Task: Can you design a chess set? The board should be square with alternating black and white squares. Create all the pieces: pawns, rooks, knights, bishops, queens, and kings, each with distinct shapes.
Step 3632:
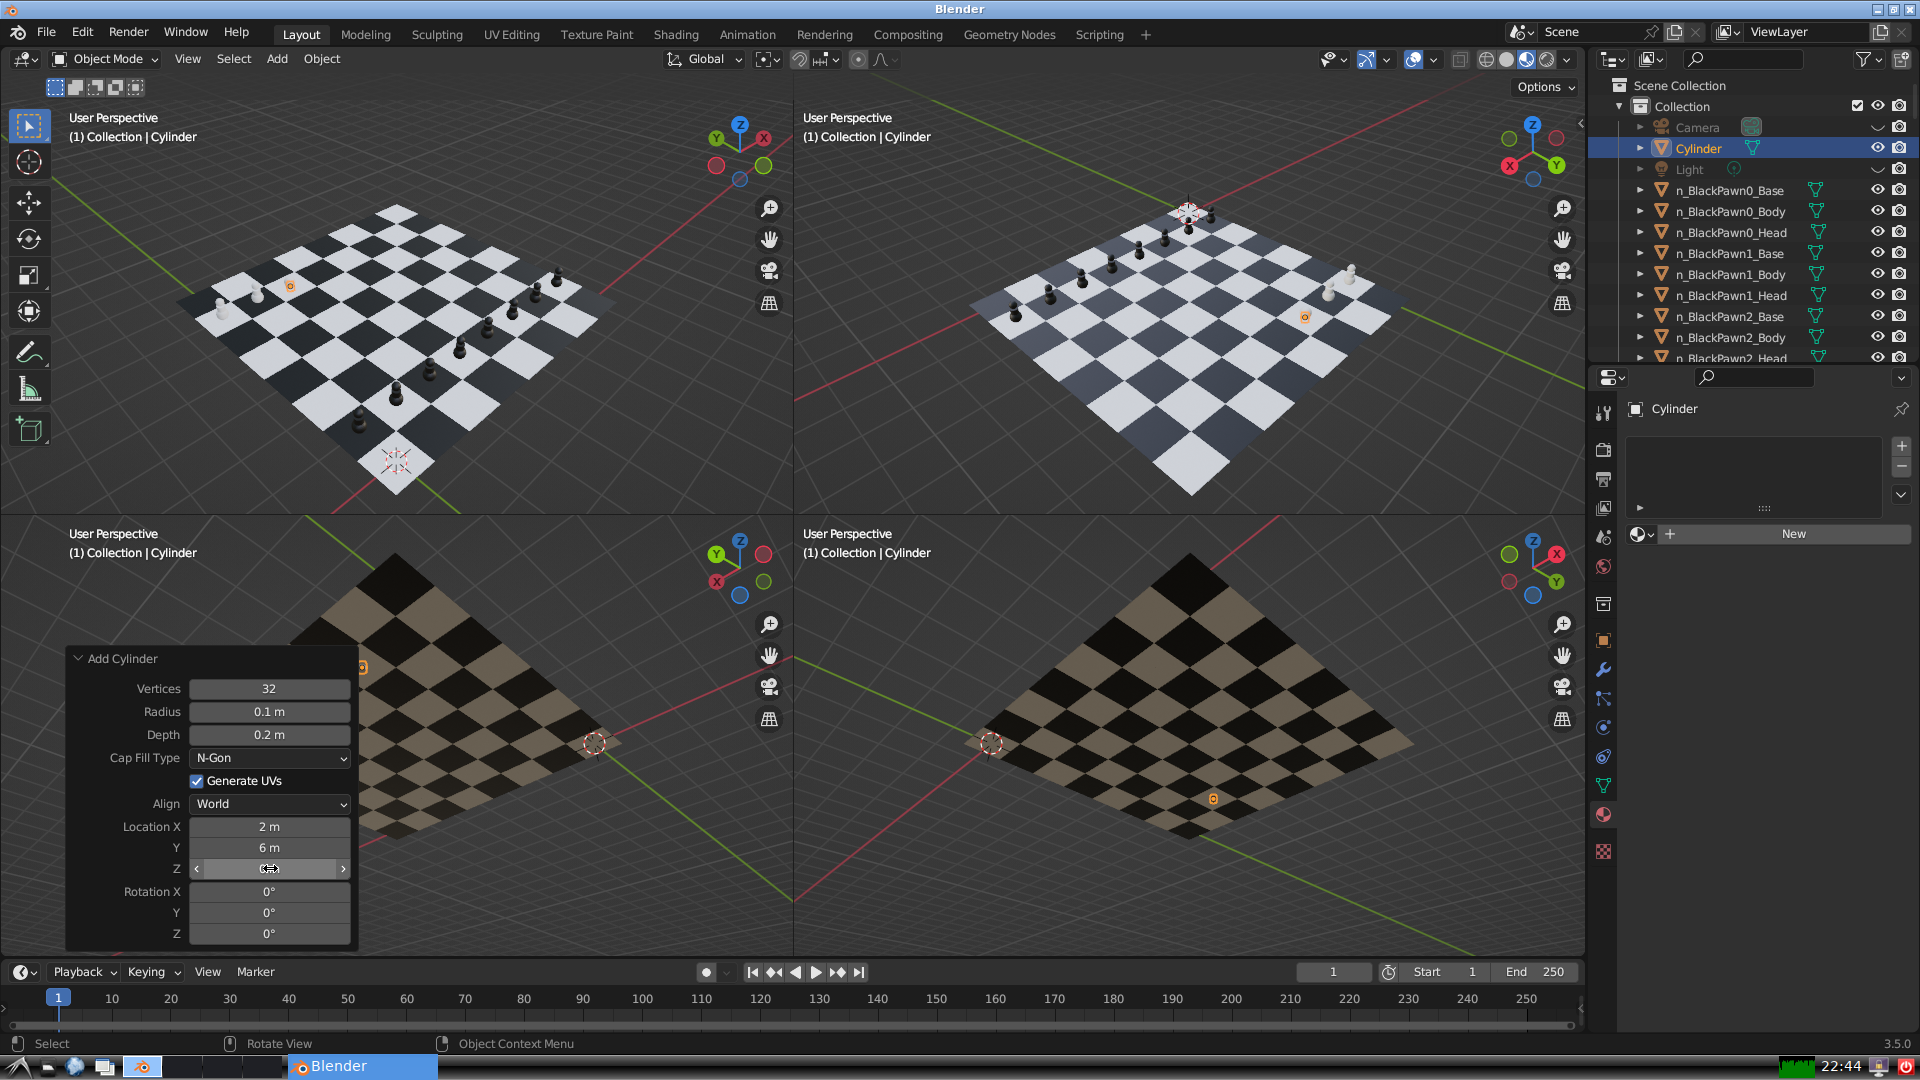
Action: click: no